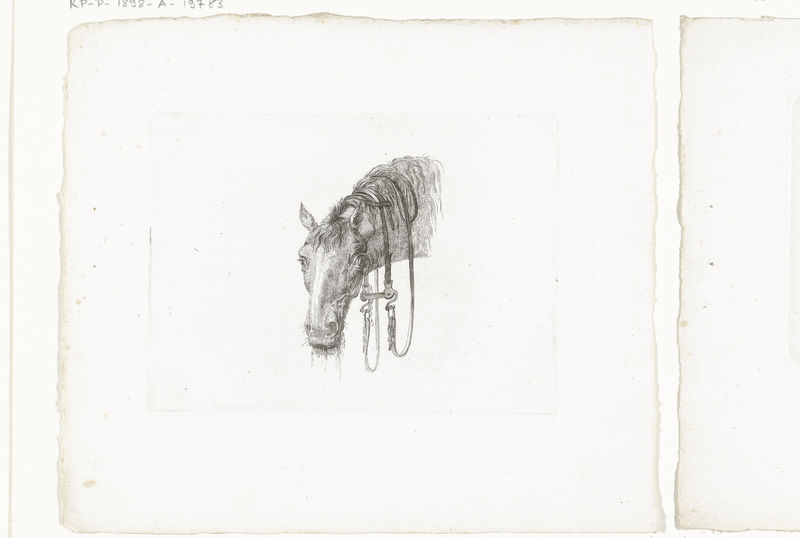
Titel: Paardenhoofd met hangende leidsels, van voren gezien
Künstler: Joannes Bemme
Standort: Amsterdam
Institution: Rijksmuseum
Schlagwörter: yeux, cheval, esquisse, dessin, crayon, encre, tête, attelage, oreilles, crinière, plomb, préparatoire, harnais